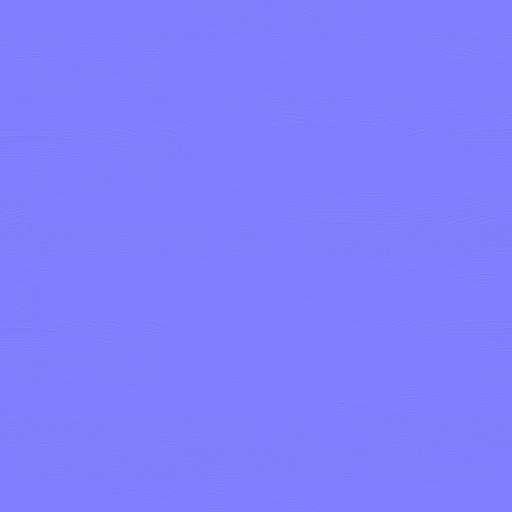
brown dark used wood wooden